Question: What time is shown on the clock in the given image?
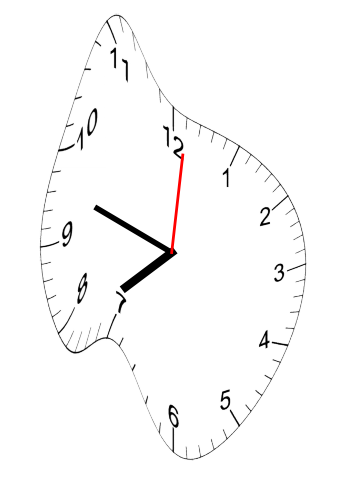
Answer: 07:48:01